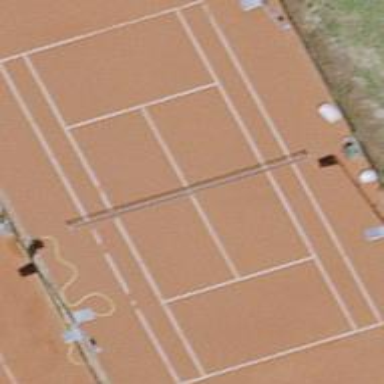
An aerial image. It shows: Tennis court in leisure pitch.